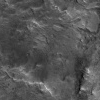
Atmospheric dust classification: not_dusty